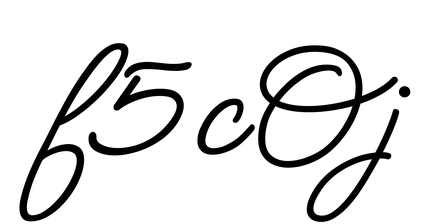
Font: MeowScript-Regular